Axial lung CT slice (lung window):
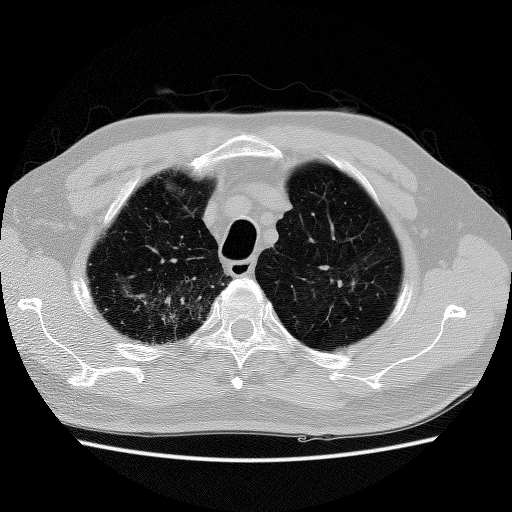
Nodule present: no